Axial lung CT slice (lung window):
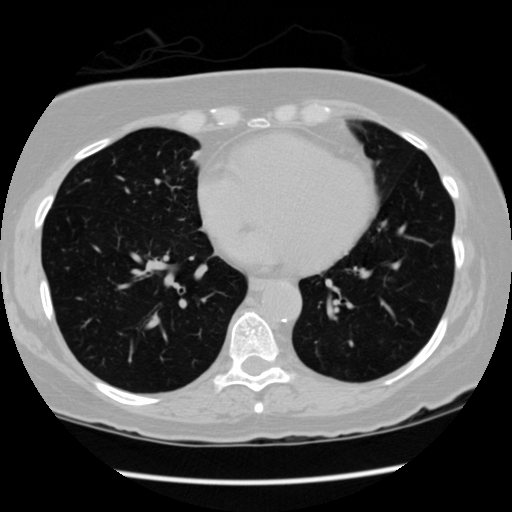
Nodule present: no